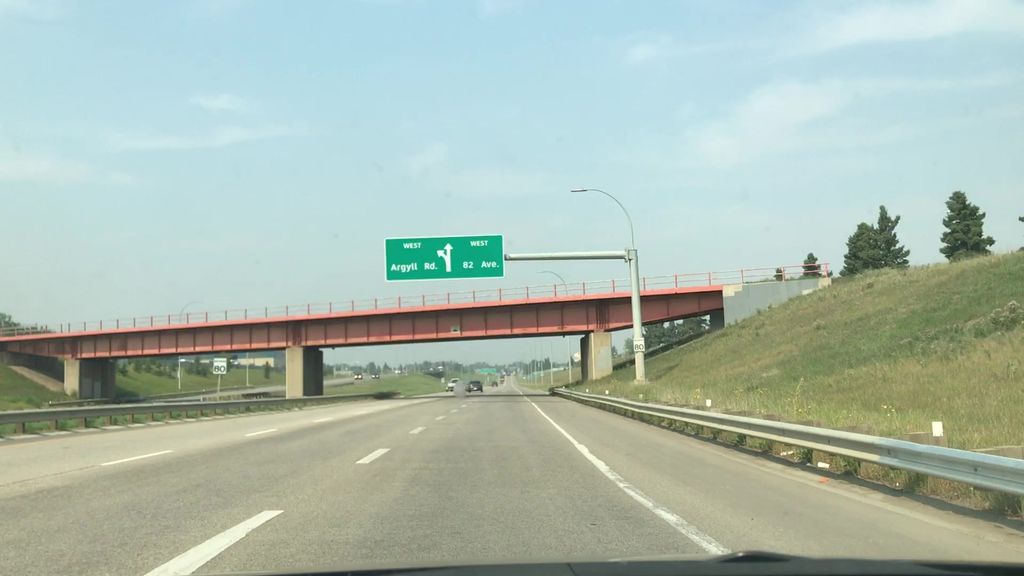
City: edmonton